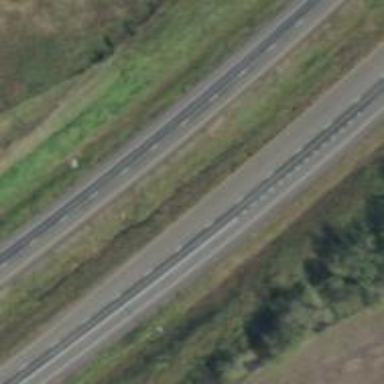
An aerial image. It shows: This image shows trunk highway that functions as expressway.